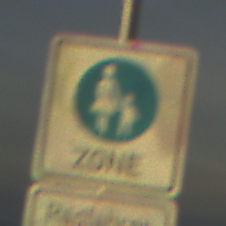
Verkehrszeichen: BeginnFussgaengerzone
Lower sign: HinweisDurchVerbaleAngabe3
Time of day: SunriseSunset
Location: Outdoor (Nature)
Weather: PartlyCloudy
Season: Summer
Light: Natural